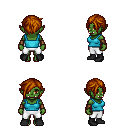
a pixel art fantasy rpg character, female body template, orc, green skin, teal pirate shirt, white pants, brunette pixie cut hairstyle, cloth bracers, black shoes, four views (front, back, left, right), 2x2 character sprite sheet, small pixel art, hard edges, no anti-aliasing